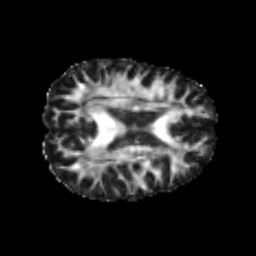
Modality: FA
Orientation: axial
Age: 21
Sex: female
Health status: healthy
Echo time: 0.074 s